Field crop: maize
Growth stage: 2
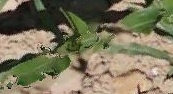
Species: maize